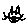
Label: cat